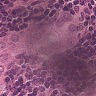
Metastatic tissue present: yes